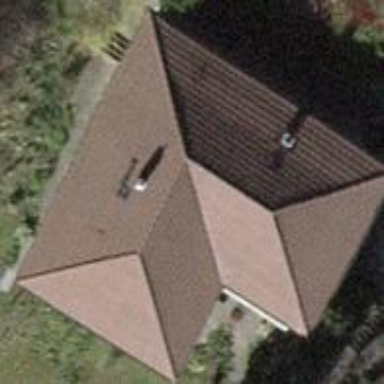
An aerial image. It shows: Detached building with pyramidal roof shape.